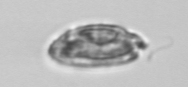
Label: Katodinium_or_Torodinium